Question: here am using the Google markers and getting up the latitude and longitude values and displaying the Google place markers using open-layer markers here is the piece of code
'''
function googleMarker(name, lat, lng, address, types, iconImage)
{
var nameLength = name.length;
nameLength = nameLength+120;
var lonLat = new OpenLayers.LonLat( lng ,lat ).transform(new OpenLayers.Projection("EPSG:4326"),map.getProjectionObject());
trackMarkers = new OpenLayers.Layer.Markers("Markers");
var size = new OpenLayers.Size(20, 20);
var offset = new OpenLayers.Pixel(-(size.w / 2), -(size.h / 2));
var icon = new OpenLayers.Icon(iconImage, size, offset);
map.addLayer(trackMarkers);
trackMarker = new OpenLayers.Marker(lonLat, icon);
trackMarkers.addMarker(trackMarker);
trackMarker.events.register('click', trackMarker, function(evt)
{
popup = new OpenLayers.Popup.FramedCloud("featurePopup",lonLat, null,'<div style="color:#FF0000;">'+name+","+address + '</div>', null, null);
map.addPopup(popup);
});
}
'''
here is the parsed and projected onto the open layer, the issue which i am facing is how to remove the previously enabled popup before selecting the next marker and clicking on the map this popup should get dismissed.

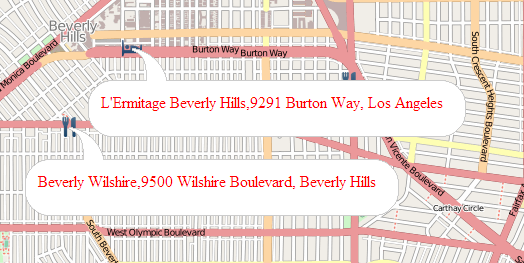
Answer: According to OpenLayers documentation <URL> call :
> '''
addPopup: function(popup, exclusive)
Parameters: popup {OpenLayers.Popup}
exclusive {Boolean} If true, closes all other popups first
'''
So in your case, change your addPopup call in last lines by :
'''
map.addPopup(popup, true);
'''
If you want to remove all your popups when you click on map, you can do it this way :
'''
map.events.register("click", map , function(e){
while(map.popups.length){
map.removePopup(map.popups[0]);
}
});
'''
after your map was initialized